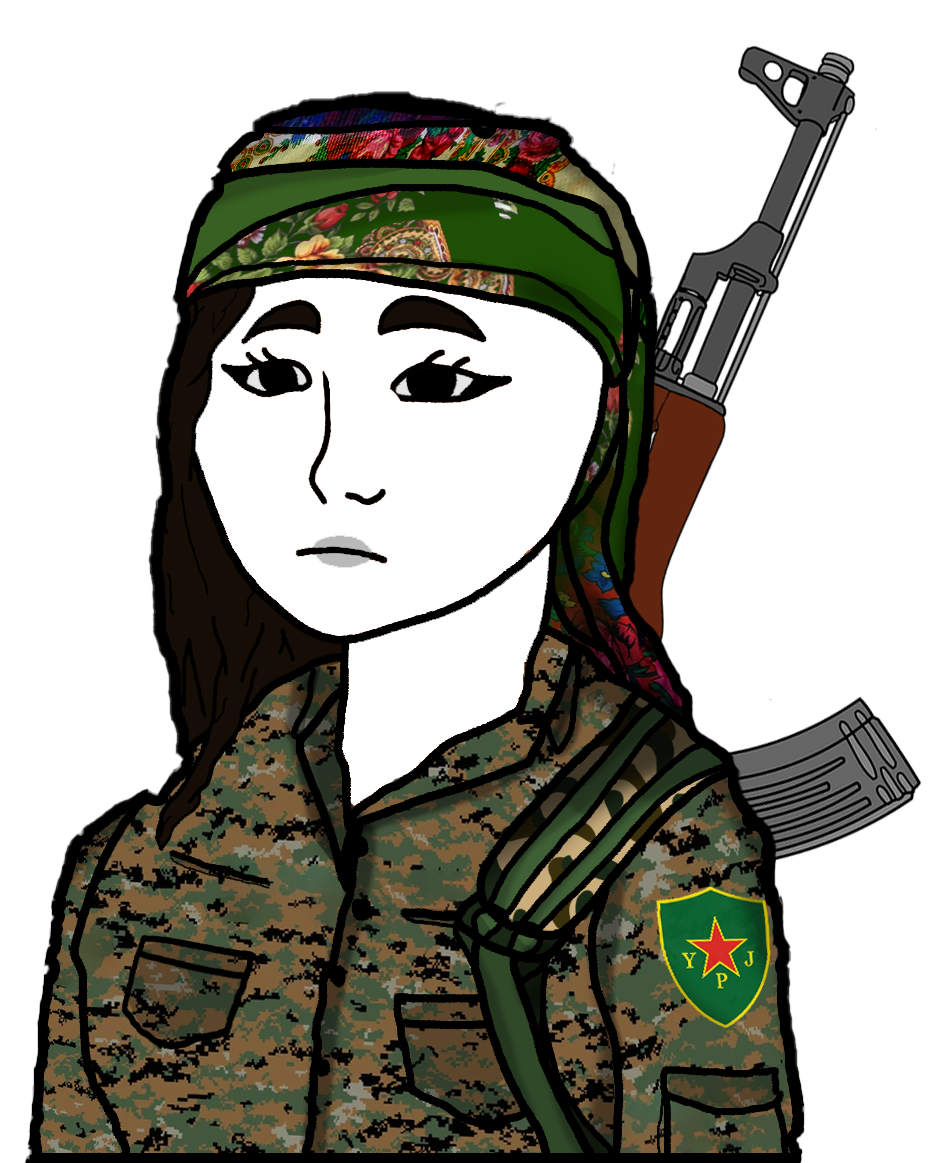
Label: 5_Doomer_Girl